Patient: sex F, age 54
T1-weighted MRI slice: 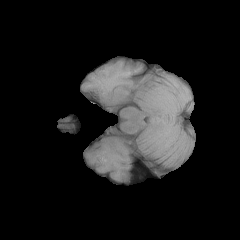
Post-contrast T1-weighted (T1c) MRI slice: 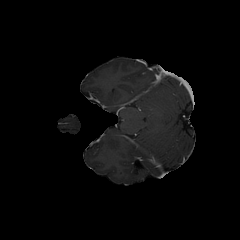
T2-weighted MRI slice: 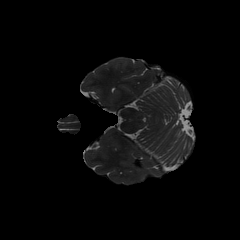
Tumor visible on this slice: no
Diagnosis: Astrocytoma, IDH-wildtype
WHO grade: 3